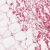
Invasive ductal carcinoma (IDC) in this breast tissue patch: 0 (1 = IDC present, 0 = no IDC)